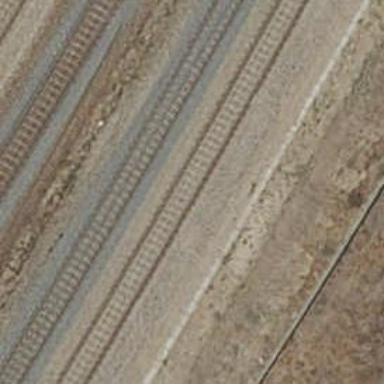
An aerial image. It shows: Railway with electrified contact lines.